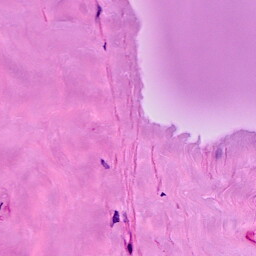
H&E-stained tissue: Breast